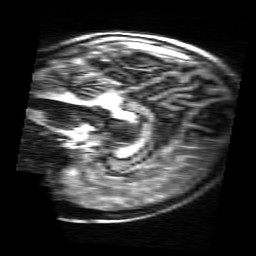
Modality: MP2RAGE
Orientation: sagittal
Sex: male
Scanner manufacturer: siemens
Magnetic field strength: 3 T
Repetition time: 5 s
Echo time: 0.00355 s